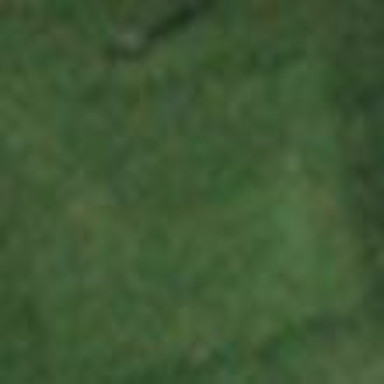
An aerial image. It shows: Grass area designated as golf tee.